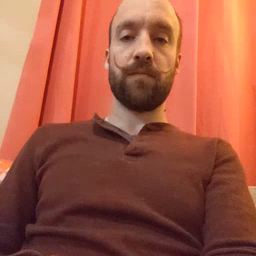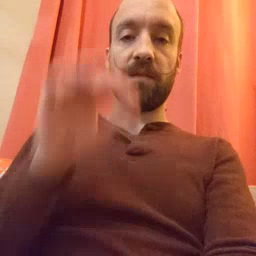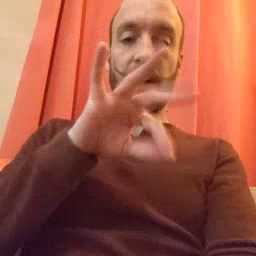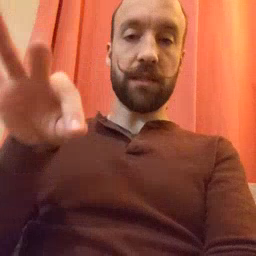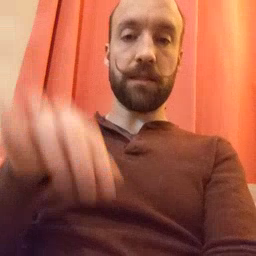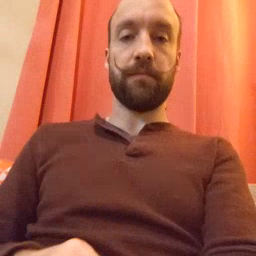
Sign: frenchfries